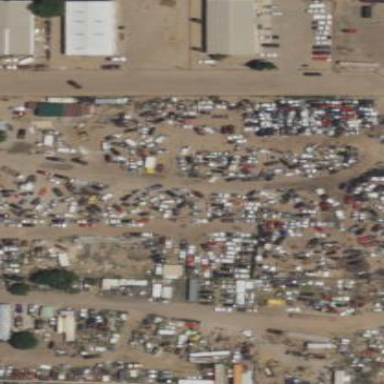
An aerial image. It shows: Scrap yard situated in industrial area.